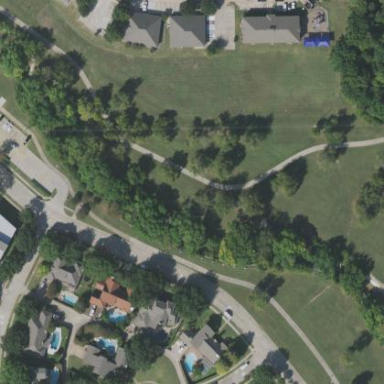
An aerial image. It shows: Park area covered in grass.